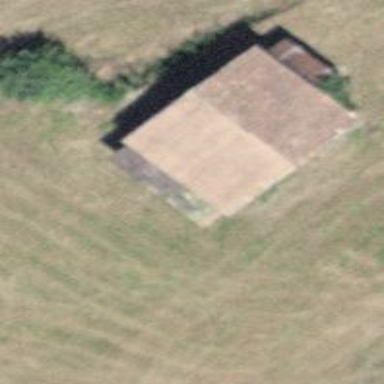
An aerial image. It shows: Barn.